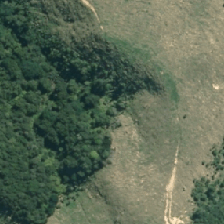
Land cover: indigenous_forest